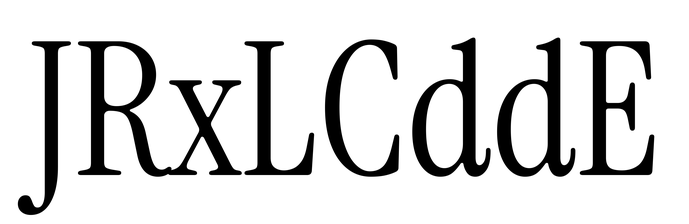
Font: InstrumentSerif-Regular